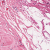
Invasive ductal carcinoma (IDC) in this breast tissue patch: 0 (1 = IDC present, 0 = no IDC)